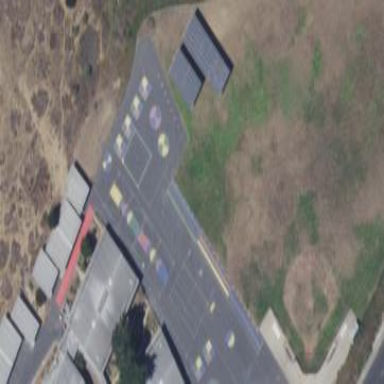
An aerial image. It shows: Schoolyard designated as leisure land.